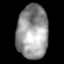
Tissue: lung
Cell type: Epithelial cells
Senescence score: 0.1916
Nuclear area (px): 1661
Mean DAPI intensity: 150.654